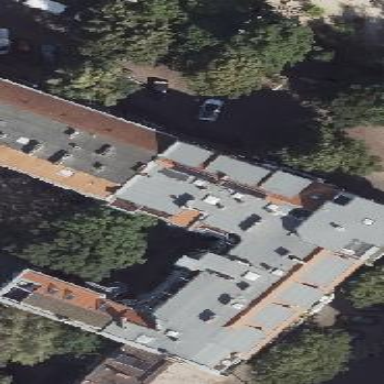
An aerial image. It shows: Apartments building with saltbox roof shape.